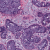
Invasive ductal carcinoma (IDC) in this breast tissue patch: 0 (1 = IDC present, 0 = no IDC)